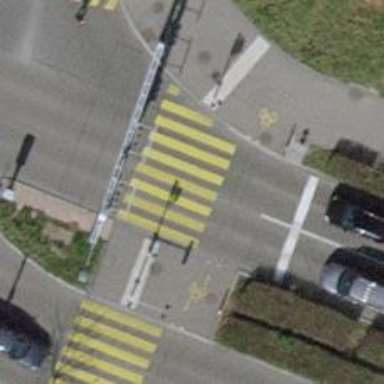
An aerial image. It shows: Road with traffic signals and zebra crossing with traffic signals.